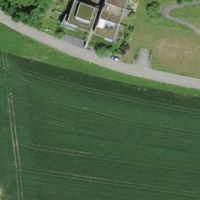
EUNIS habitat code: 52
Species observed at this site:
Symphoricarpos albus